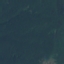
Land use / land cover class: Forest